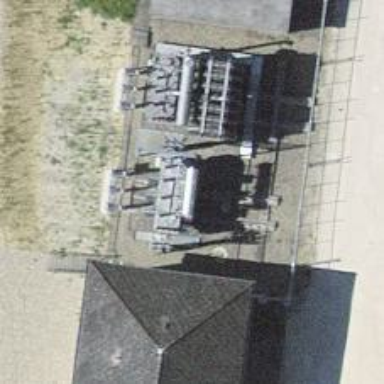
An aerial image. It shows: Transformer.